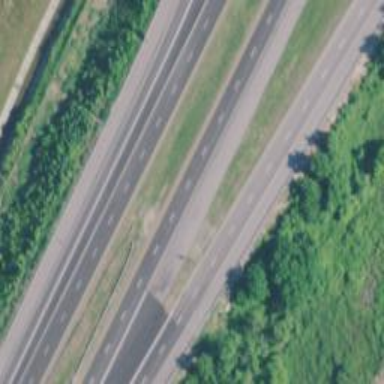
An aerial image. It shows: View of motorway.